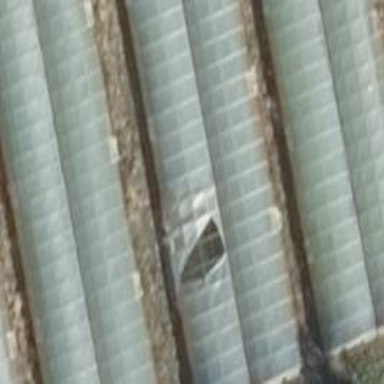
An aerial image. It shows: Greenhouse.